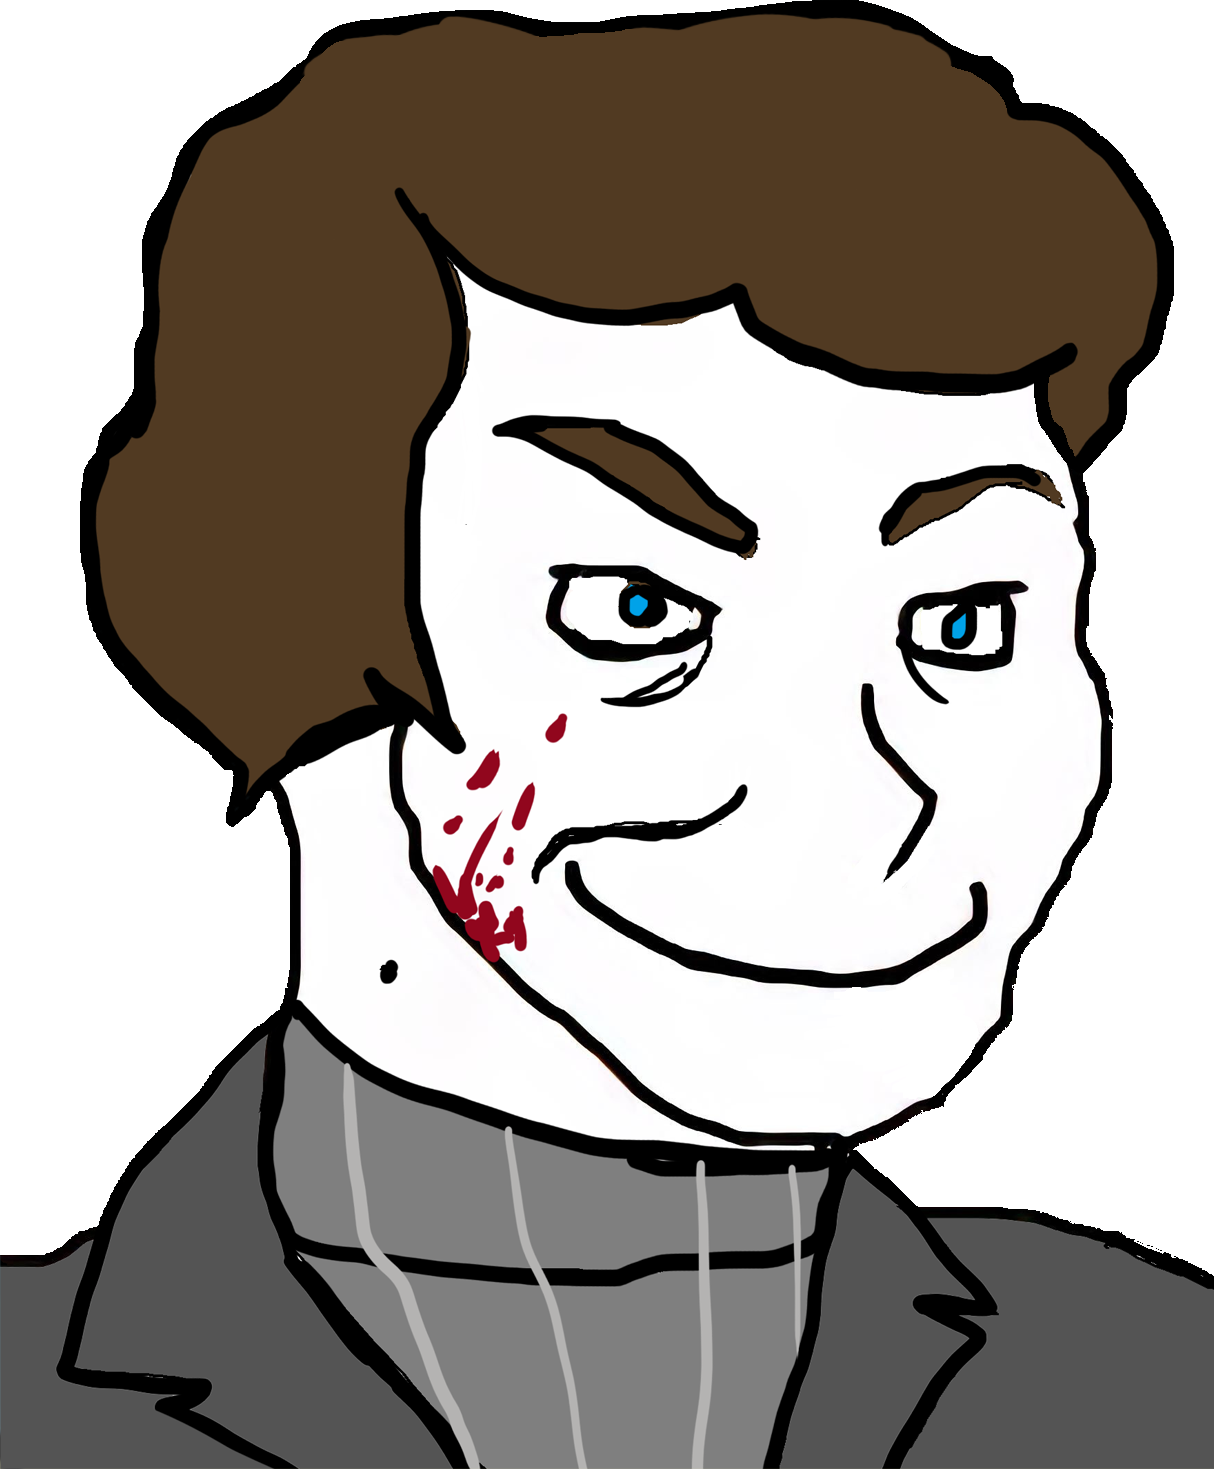
Label: 5_Oomer